Field crop: maize
Growth stage: 2
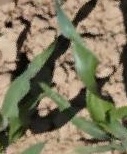
Species: maize